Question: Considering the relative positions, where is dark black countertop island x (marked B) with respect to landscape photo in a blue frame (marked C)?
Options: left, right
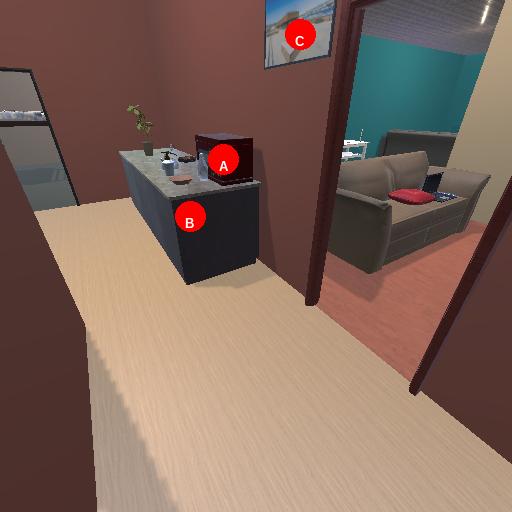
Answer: left